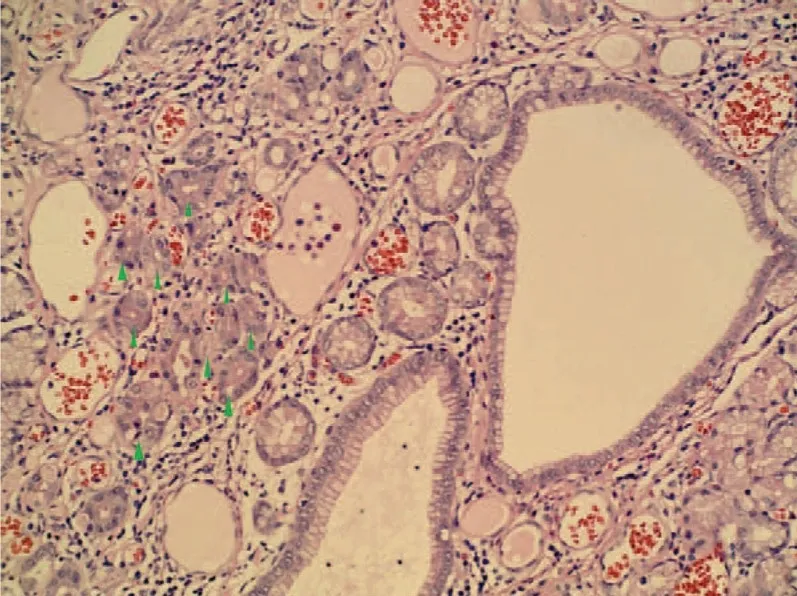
Histological examination revealed that the polyp contained heterotopic gastric mucosa with well-developed gastric gland (magnification x 200 arrow).
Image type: pathology (h&e)